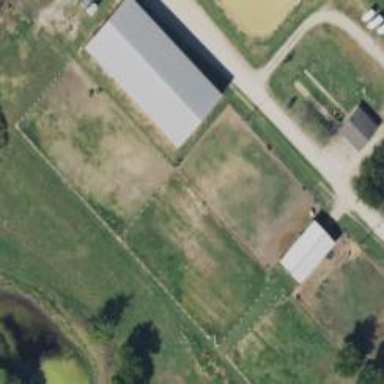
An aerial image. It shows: Farm auxiliary building.